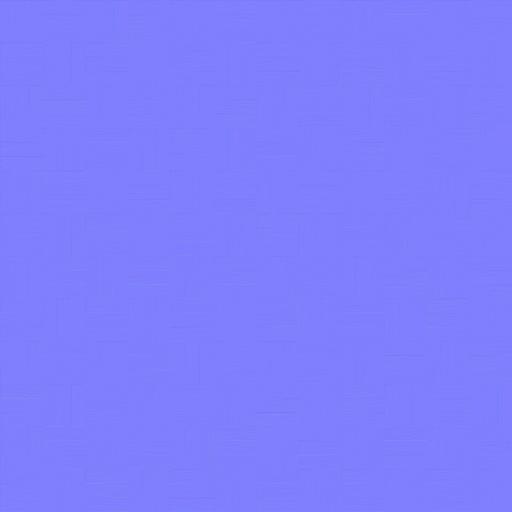
contrast floor flooring parquet pattern wood wooden